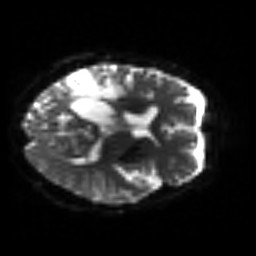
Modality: sbref
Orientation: axial
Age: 62
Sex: female
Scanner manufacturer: siemens
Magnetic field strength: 3 T
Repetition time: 3.2 s
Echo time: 0.081 s